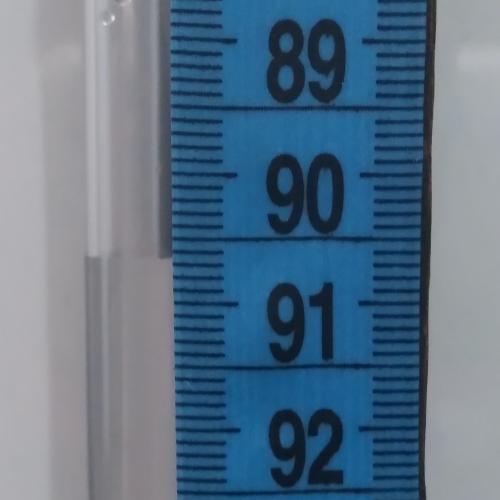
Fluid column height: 90.7 cm